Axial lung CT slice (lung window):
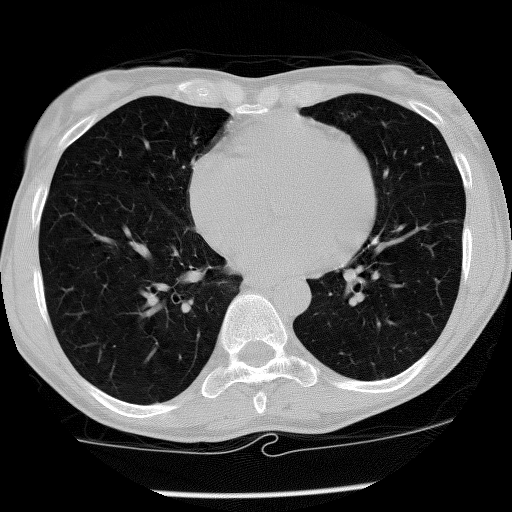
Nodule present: no